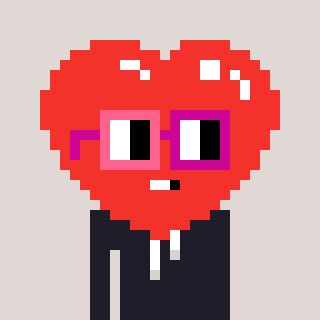
a pixel art character with square pink and red glasses, a heart-shaped head and a grayscale-colored body on a warm background